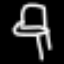
Label: chair